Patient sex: F
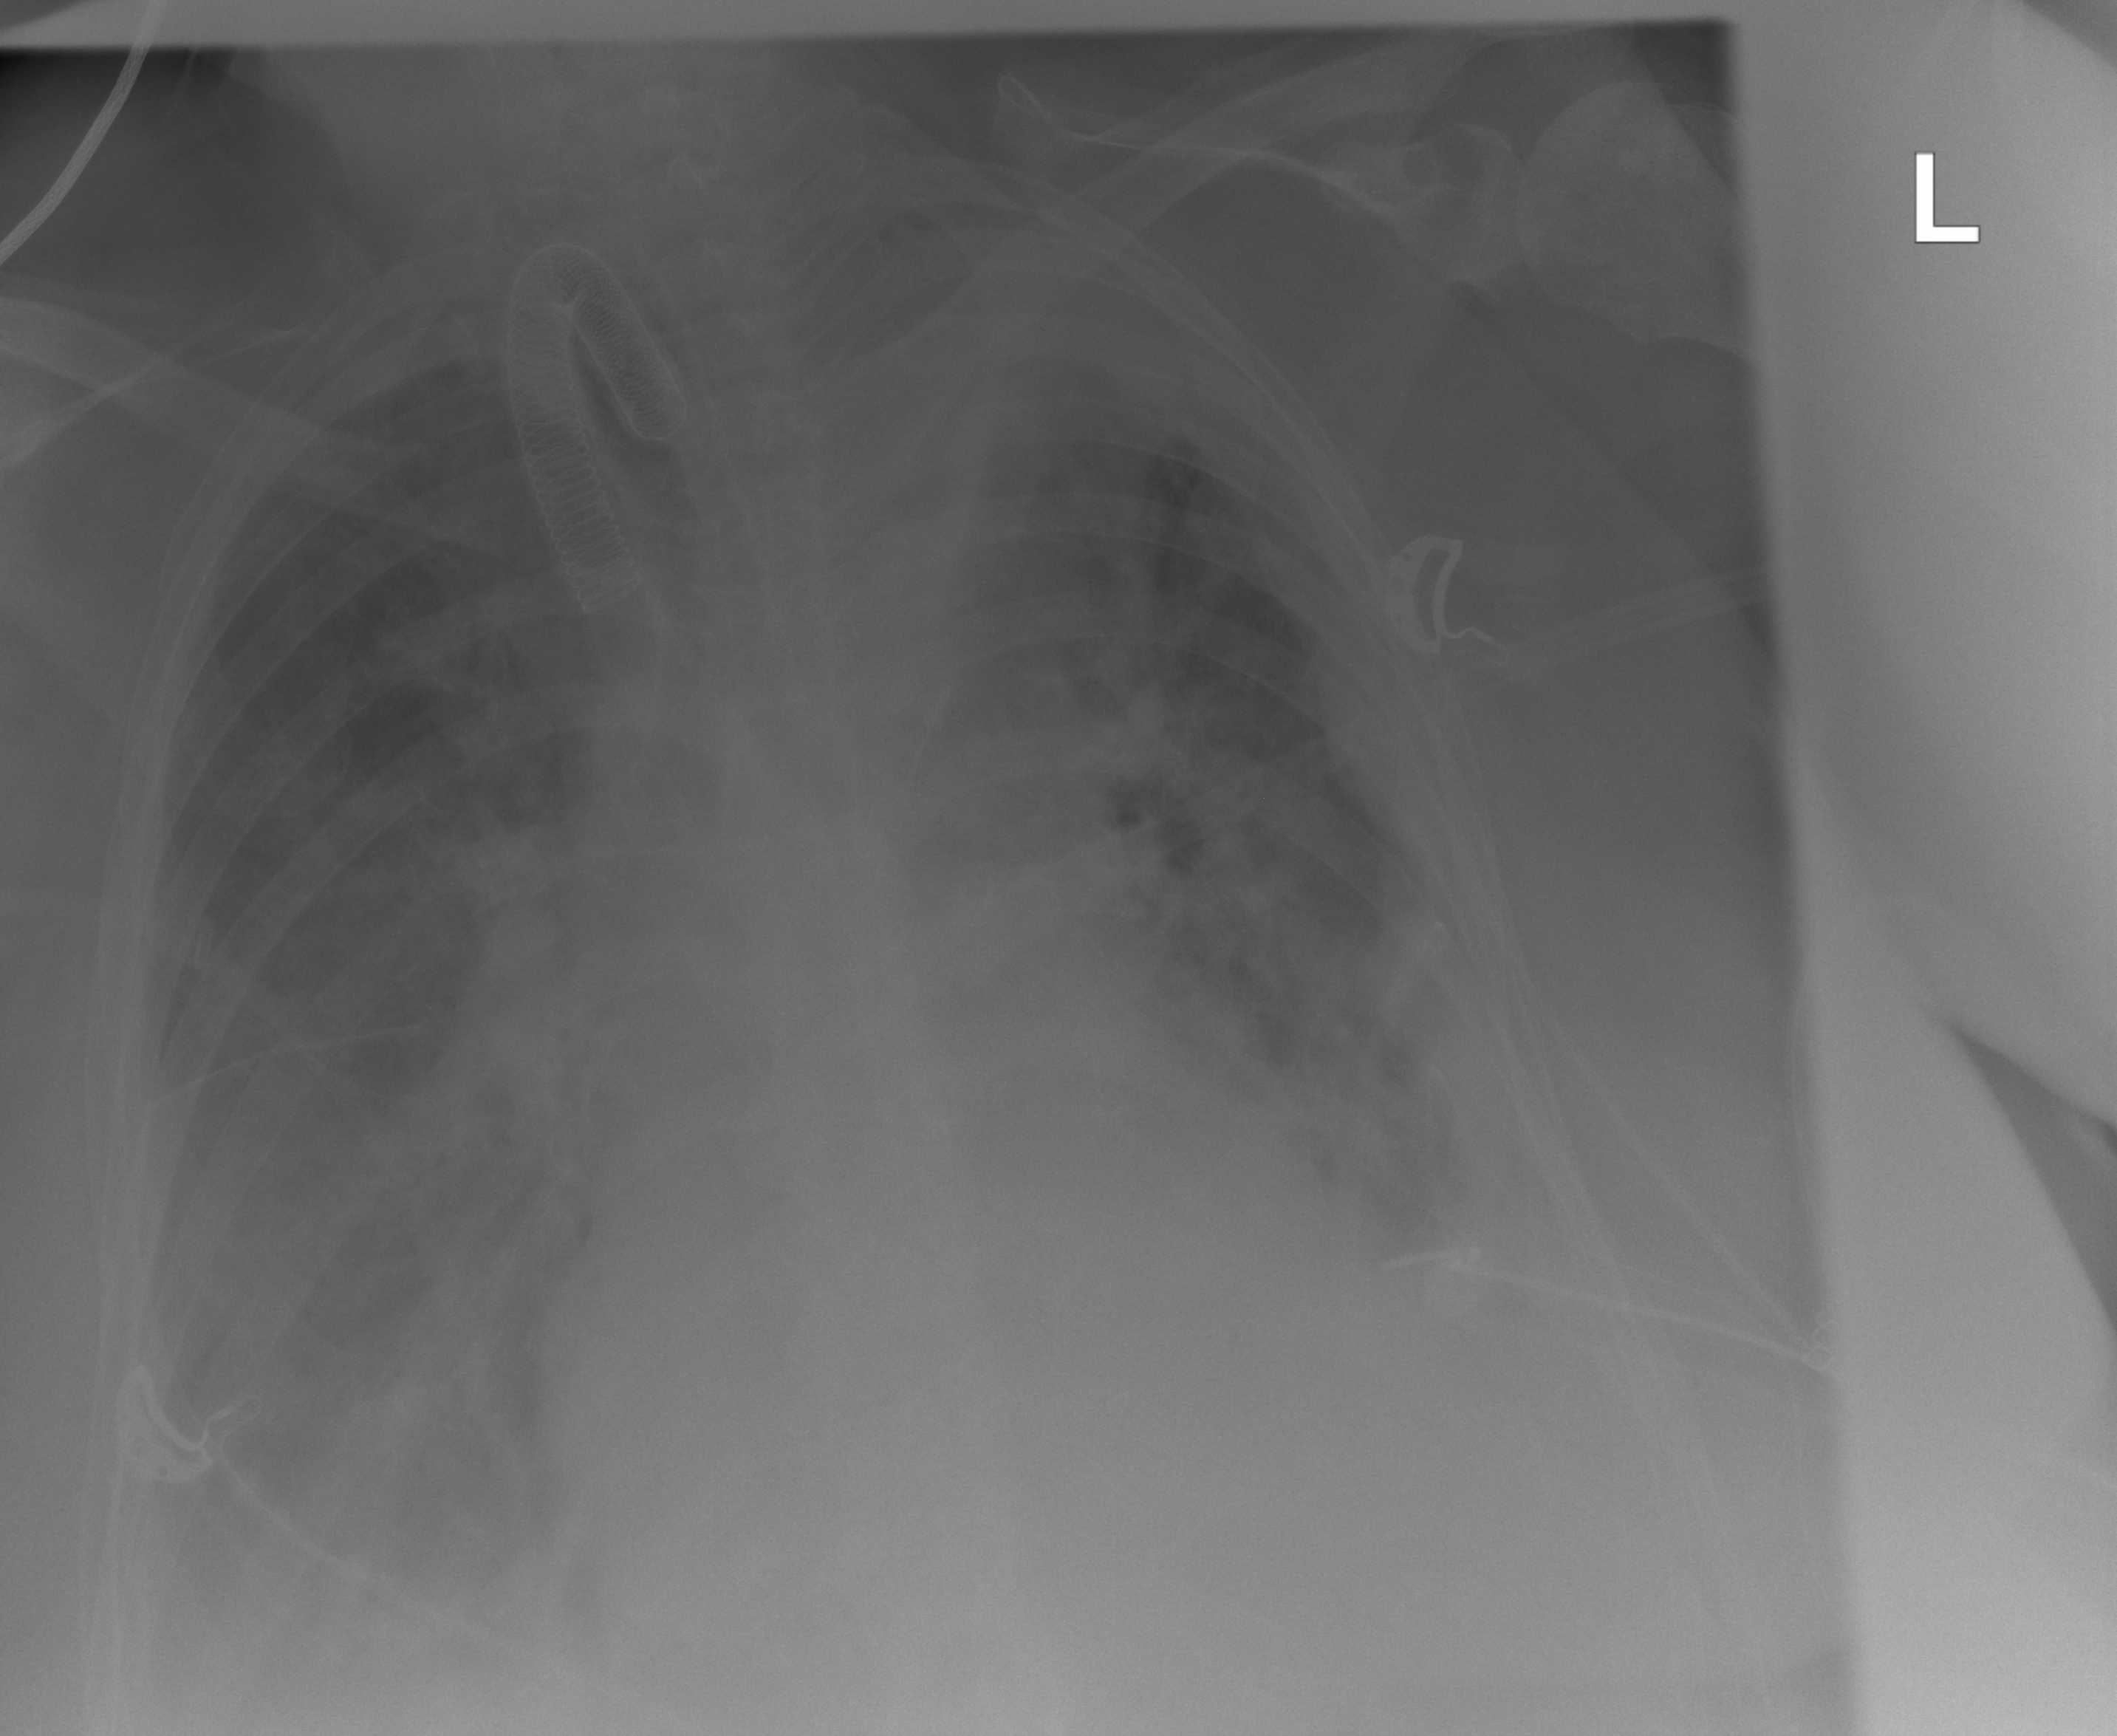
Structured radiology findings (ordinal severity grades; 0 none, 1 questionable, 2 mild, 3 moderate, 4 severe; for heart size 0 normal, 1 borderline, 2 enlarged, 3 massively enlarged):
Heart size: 1
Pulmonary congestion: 3
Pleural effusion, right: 2
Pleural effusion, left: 2
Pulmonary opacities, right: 2
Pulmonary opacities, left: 2
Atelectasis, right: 2
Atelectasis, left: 2